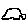
Label: car